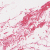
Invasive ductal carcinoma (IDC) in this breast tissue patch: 0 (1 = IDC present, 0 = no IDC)